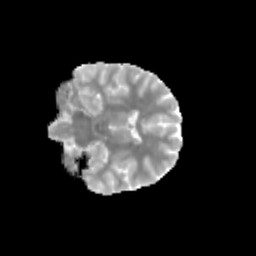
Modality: MD
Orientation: coronal
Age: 10
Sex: female
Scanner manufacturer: siemens
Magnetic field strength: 3 T
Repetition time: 3.8 s
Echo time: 0.07 s